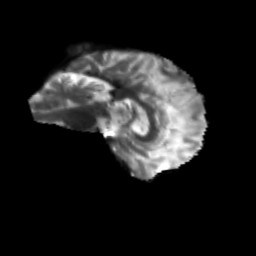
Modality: T2w
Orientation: sagittal
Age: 68
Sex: male
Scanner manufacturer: siemens
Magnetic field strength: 3 T
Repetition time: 4.71 s
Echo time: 0.0906 s